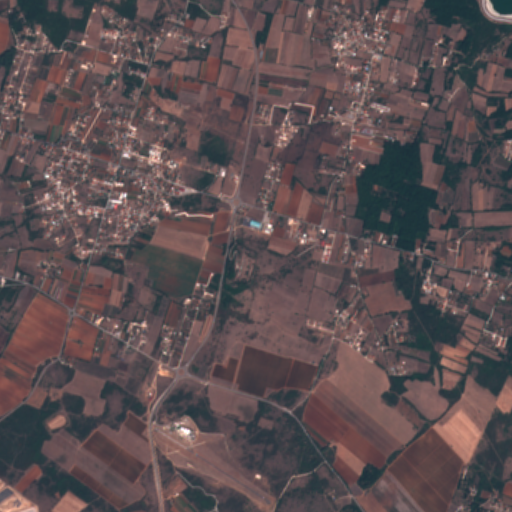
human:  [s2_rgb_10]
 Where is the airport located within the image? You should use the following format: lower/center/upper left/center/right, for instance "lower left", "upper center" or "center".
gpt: The airport is located in the lower left of the image.
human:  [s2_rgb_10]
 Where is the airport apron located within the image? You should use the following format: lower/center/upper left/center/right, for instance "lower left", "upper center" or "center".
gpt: The airport apron is located in the lower center of the image.
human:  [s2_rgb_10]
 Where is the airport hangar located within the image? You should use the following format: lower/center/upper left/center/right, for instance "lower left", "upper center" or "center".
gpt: The airport hangar is located in the lower center of the image.
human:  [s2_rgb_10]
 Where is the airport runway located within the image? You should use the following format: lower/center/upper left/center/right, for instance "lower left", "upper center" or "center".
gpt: The airport runway is located in the lower left of the image.
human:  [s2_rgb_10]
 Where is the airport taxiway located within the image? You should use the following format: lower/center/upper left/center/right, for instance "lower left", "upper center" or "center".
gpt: The airport taxiway is located in the lower left of the image.
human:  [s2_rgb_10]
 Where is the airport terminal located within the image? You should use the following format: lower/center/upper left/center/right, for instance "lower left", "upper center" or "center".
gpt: The airport terminal is located in the lower center of the image.
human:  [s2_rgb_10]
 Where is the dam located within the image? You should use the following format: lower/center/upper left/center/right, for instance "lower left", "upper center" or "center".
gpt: The dam is located in the upper right of the image.
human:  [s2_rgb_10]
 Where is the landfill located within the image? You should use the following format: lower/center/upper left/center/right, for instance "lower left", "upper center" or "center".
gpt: The landfill is located in the lower left of the image.
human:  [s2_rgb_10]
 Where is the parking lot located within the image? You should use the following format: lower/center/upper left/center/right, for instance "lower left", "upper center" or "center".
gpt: The parking lot is located in the lower left of the image.
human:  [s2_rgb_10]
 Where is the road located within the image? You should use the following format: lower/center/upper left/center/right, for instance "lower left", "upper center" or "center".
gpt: There is no road in the image.